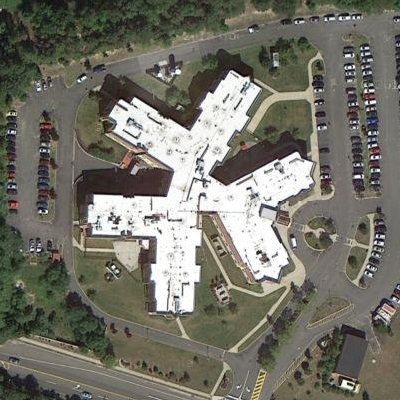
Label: Industry